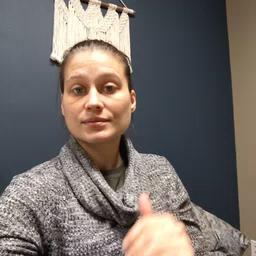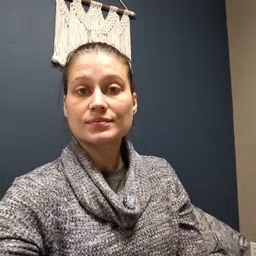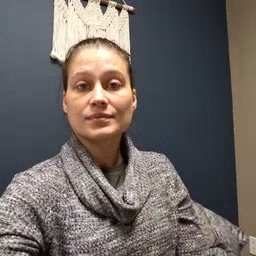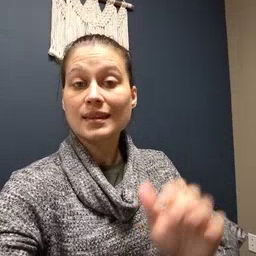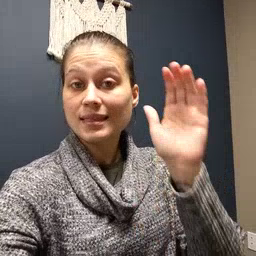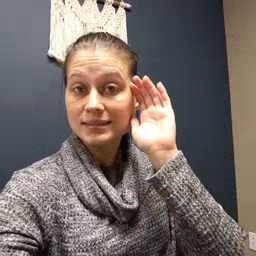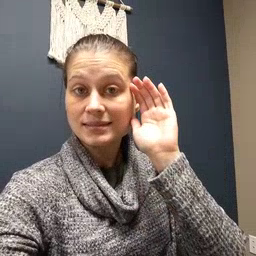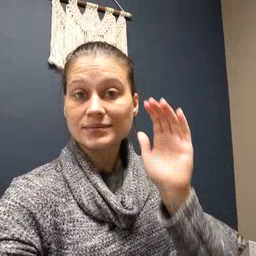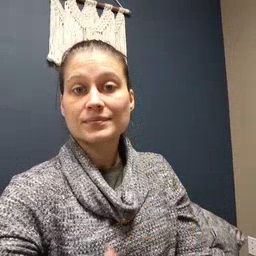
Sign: listen